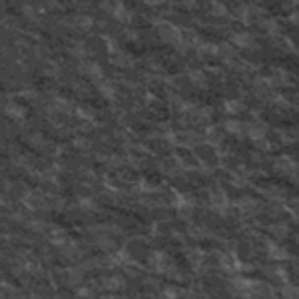
Label: frost